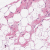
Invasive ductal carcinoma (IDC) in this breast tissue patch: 0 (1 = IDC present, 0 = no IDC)